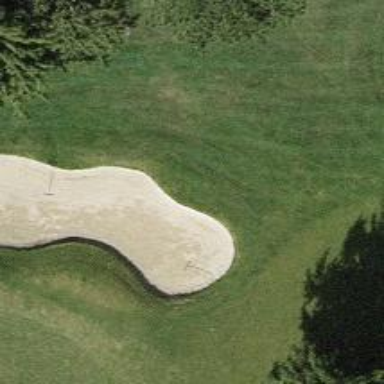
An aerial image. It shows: Golf bunker filled with natural sand.